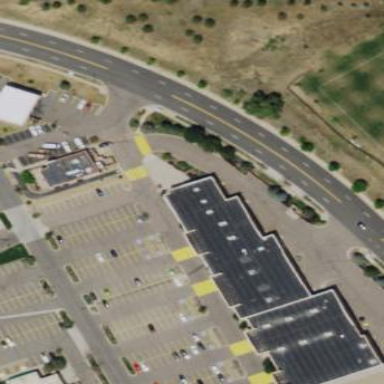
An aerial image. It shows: Commercial building.